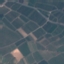
Label: PermanentCrop